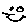
Label: smiley face